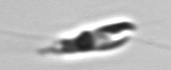
Label: Chrysochromulina_lanceolata